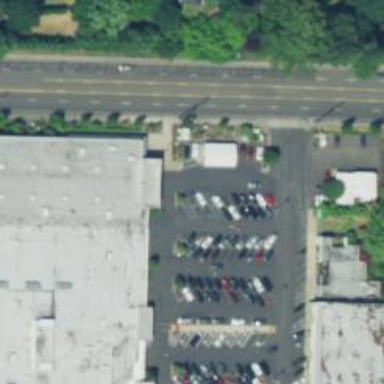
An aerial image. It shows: Parking space.